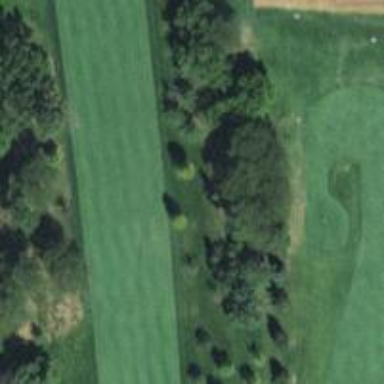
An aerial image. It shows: Golf hole.